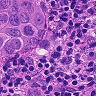
Metastatic tissue present: yes